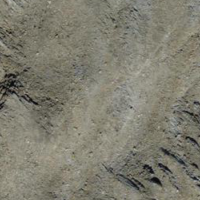
EUNIS habitat code: 48
Species observed at this site:
Tichodroma muraria